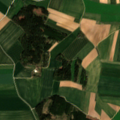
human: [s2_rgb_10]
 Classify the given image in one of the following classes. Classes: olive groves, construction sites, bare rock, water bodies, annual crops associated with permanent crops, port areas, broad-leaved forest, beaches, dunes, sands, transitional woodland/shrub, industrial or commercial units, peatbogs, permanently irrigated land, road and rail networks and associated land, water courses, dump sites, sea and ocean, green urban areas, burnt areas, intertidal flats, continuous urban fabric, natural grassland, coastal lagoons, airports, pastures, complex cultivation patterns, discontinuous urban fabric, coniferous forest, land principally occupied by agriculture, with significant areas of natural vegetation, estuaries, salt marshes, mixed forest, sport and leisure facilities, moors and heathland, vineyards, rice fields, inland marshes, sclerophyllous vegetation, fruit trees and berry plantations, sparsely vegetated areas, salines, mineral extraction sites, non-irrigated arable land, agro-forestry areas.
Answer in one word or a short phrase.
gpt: non-irrigated arable land, coniferous forest